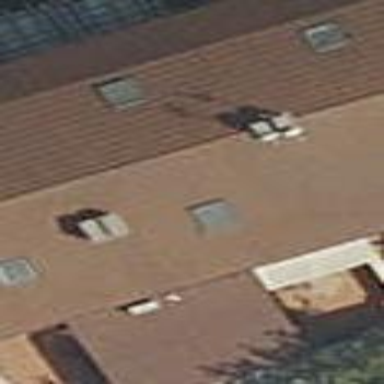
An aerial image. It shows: Residential building.